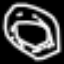
Label: donut